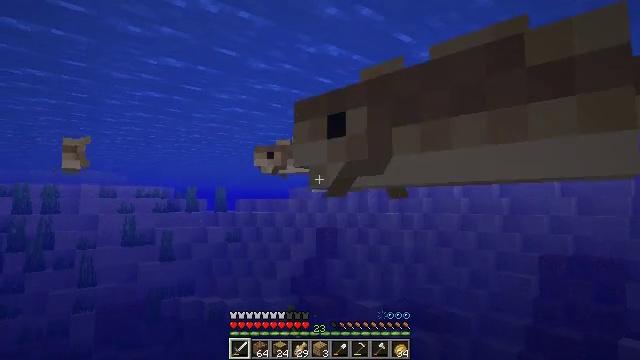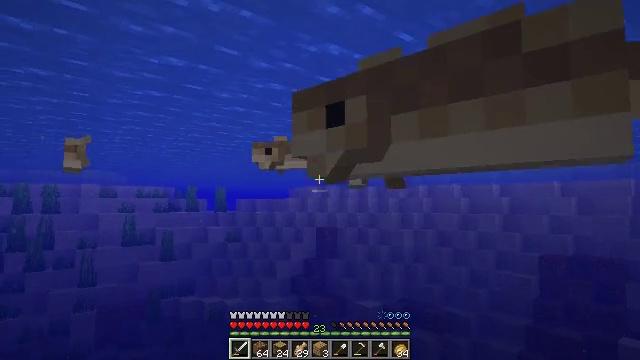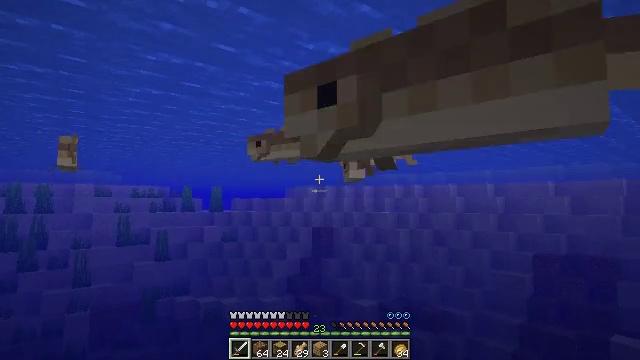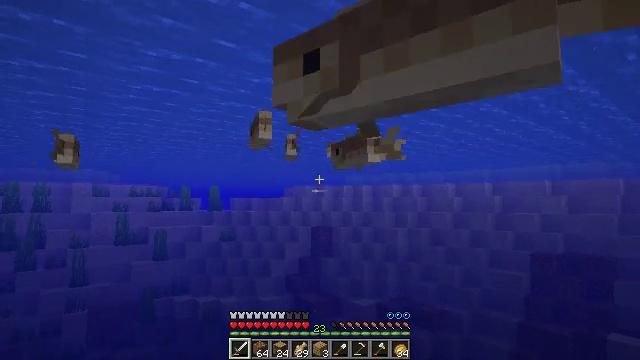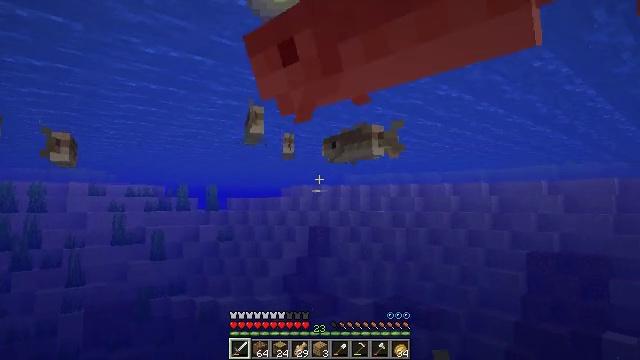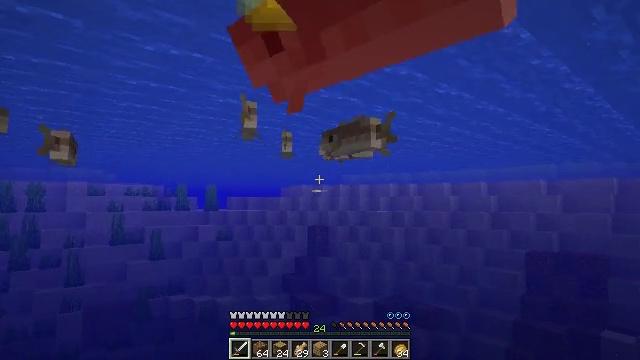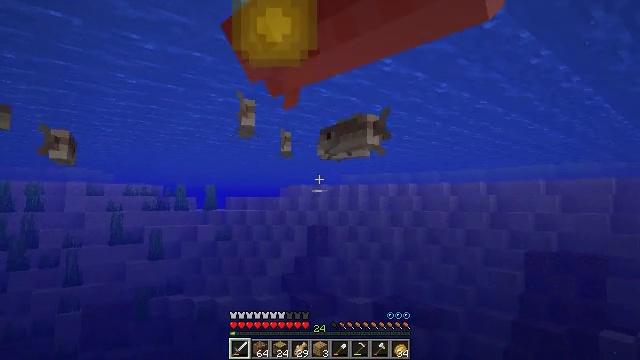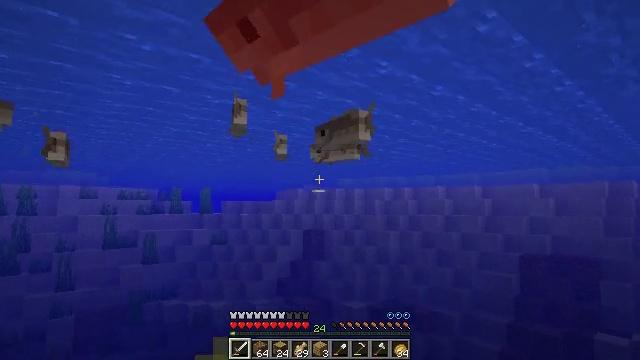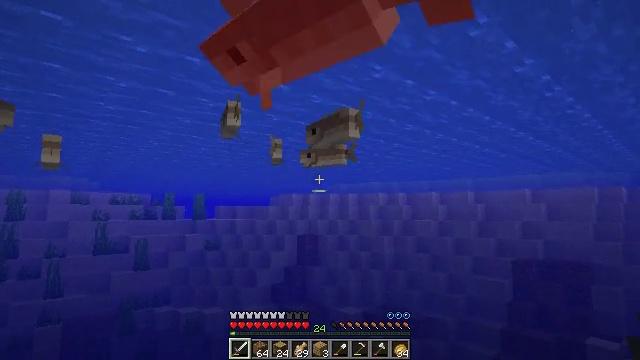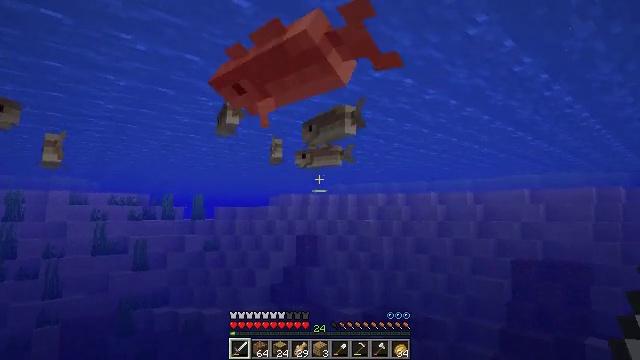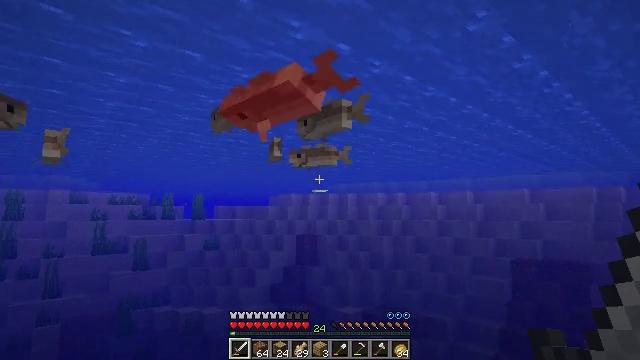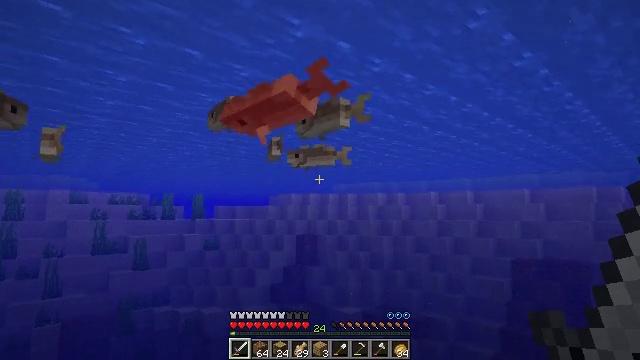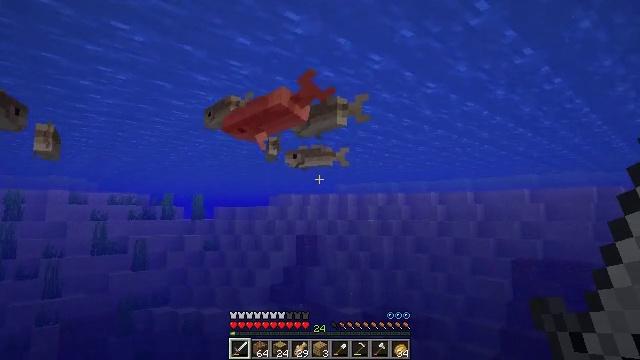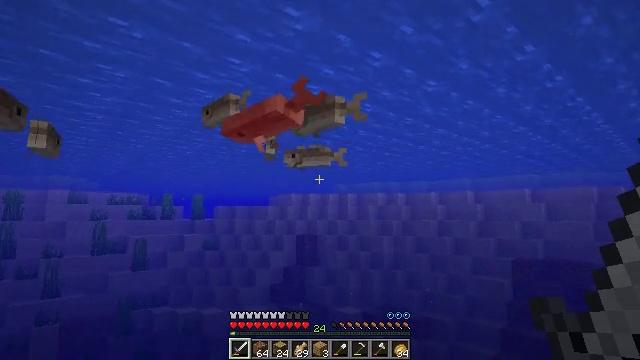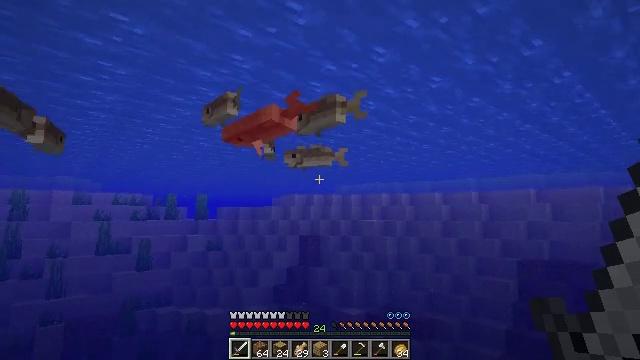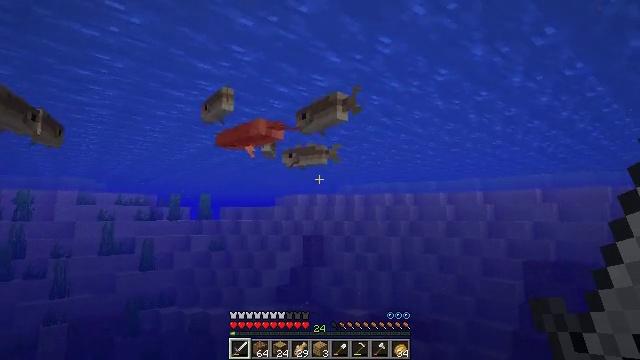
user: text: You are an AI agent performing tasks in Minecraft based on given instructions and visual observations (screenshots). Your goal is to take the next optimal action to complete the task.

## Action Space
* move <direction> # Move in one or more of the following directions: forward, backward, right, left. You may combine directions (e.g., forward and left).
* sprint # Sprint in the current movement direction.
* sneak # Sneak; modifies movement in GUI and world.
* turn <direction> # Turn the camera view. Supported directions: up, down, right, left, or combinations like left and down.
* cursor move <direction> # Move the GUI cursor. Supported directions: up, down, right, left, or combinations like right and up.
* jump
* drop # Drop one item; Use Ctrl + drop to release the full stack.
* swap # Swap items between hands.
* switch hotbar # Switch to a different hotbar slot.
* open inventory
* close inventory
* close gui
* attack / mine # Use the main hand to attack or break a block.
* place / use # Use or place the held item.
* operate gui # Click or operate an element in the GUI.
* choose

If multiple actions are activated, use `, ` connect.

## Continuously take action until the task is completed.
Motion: motion action
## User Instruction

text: Kill mobs in water.
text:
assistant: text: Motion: attack / mine
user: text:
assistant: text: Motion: no_op
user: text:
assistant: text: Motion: no_op
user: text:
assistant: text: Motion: no_op
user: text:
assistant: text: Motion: no_op
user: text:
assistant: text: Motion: no_op
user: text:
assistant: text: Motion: no_op
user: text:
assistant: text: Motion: turn right and up
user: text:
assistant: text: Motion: no_op
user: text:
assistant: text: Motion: no_op
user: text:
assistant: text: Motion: move forward
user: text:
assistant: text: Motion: move forward
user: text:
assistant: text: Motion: move forward
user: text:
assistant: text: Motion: move forward
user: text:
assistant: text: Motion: move forward
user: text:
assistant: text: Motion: move forward
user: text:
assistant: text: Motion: move forward
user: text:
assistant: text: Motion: move forward
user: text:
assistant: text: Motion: move forward
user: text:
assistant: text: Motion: move forward
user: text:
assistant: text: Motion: move forward, jump
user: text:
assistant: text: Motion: move forward, jump
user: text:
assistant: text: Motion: move forward, jump
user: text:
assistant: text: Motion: move forward, jump
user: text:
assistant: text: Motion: move forward, jump
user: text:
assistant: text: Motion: move forward, jump
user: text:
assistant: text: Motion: move forward, jump
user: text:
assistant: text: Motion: move forward, turn right and down, jump
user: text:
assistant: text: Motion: move forward, turn right and down, jump
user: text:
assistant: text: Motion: move forward, turn down, jump